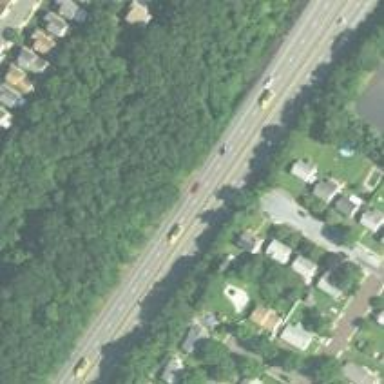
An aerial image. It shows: This image shows trunk highway that functions as expressway.